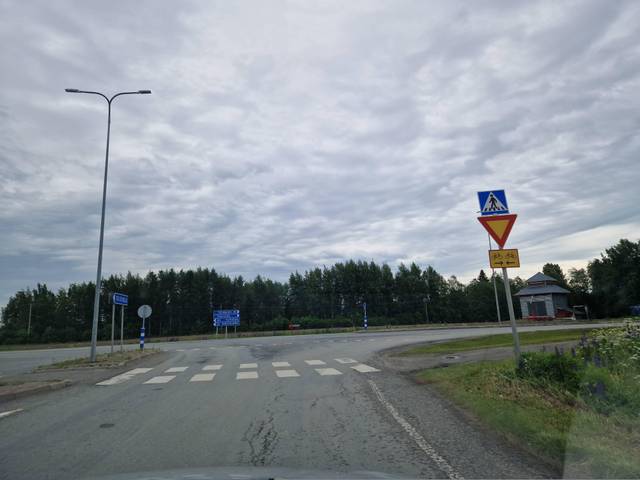
Region: Finland
Coordinates: 63.107, 23.058